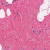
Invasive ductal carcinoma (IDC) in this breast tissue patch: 0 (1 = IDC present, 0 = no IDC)